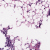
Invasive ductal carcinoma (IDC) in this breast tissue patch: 1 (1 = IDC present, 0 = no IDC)